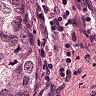
Metastatic tissue present: yes